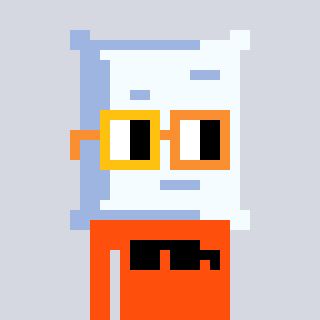
a pixel art character with square yellow and orange glasses, a pillow-shaped head and a orange-colored body on a cool background